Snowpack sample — Buffalo Mountain, Silverthorne, Colorado, USA (1/25/25, 10:11 AM MST)
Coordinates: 39.6222, -106.1139
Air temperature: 22 °F
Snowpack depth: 110 cm
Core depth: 40 cm
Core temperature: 46.4 °F
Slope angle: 12°, slope face: 102°
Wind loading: high
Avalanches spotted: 0
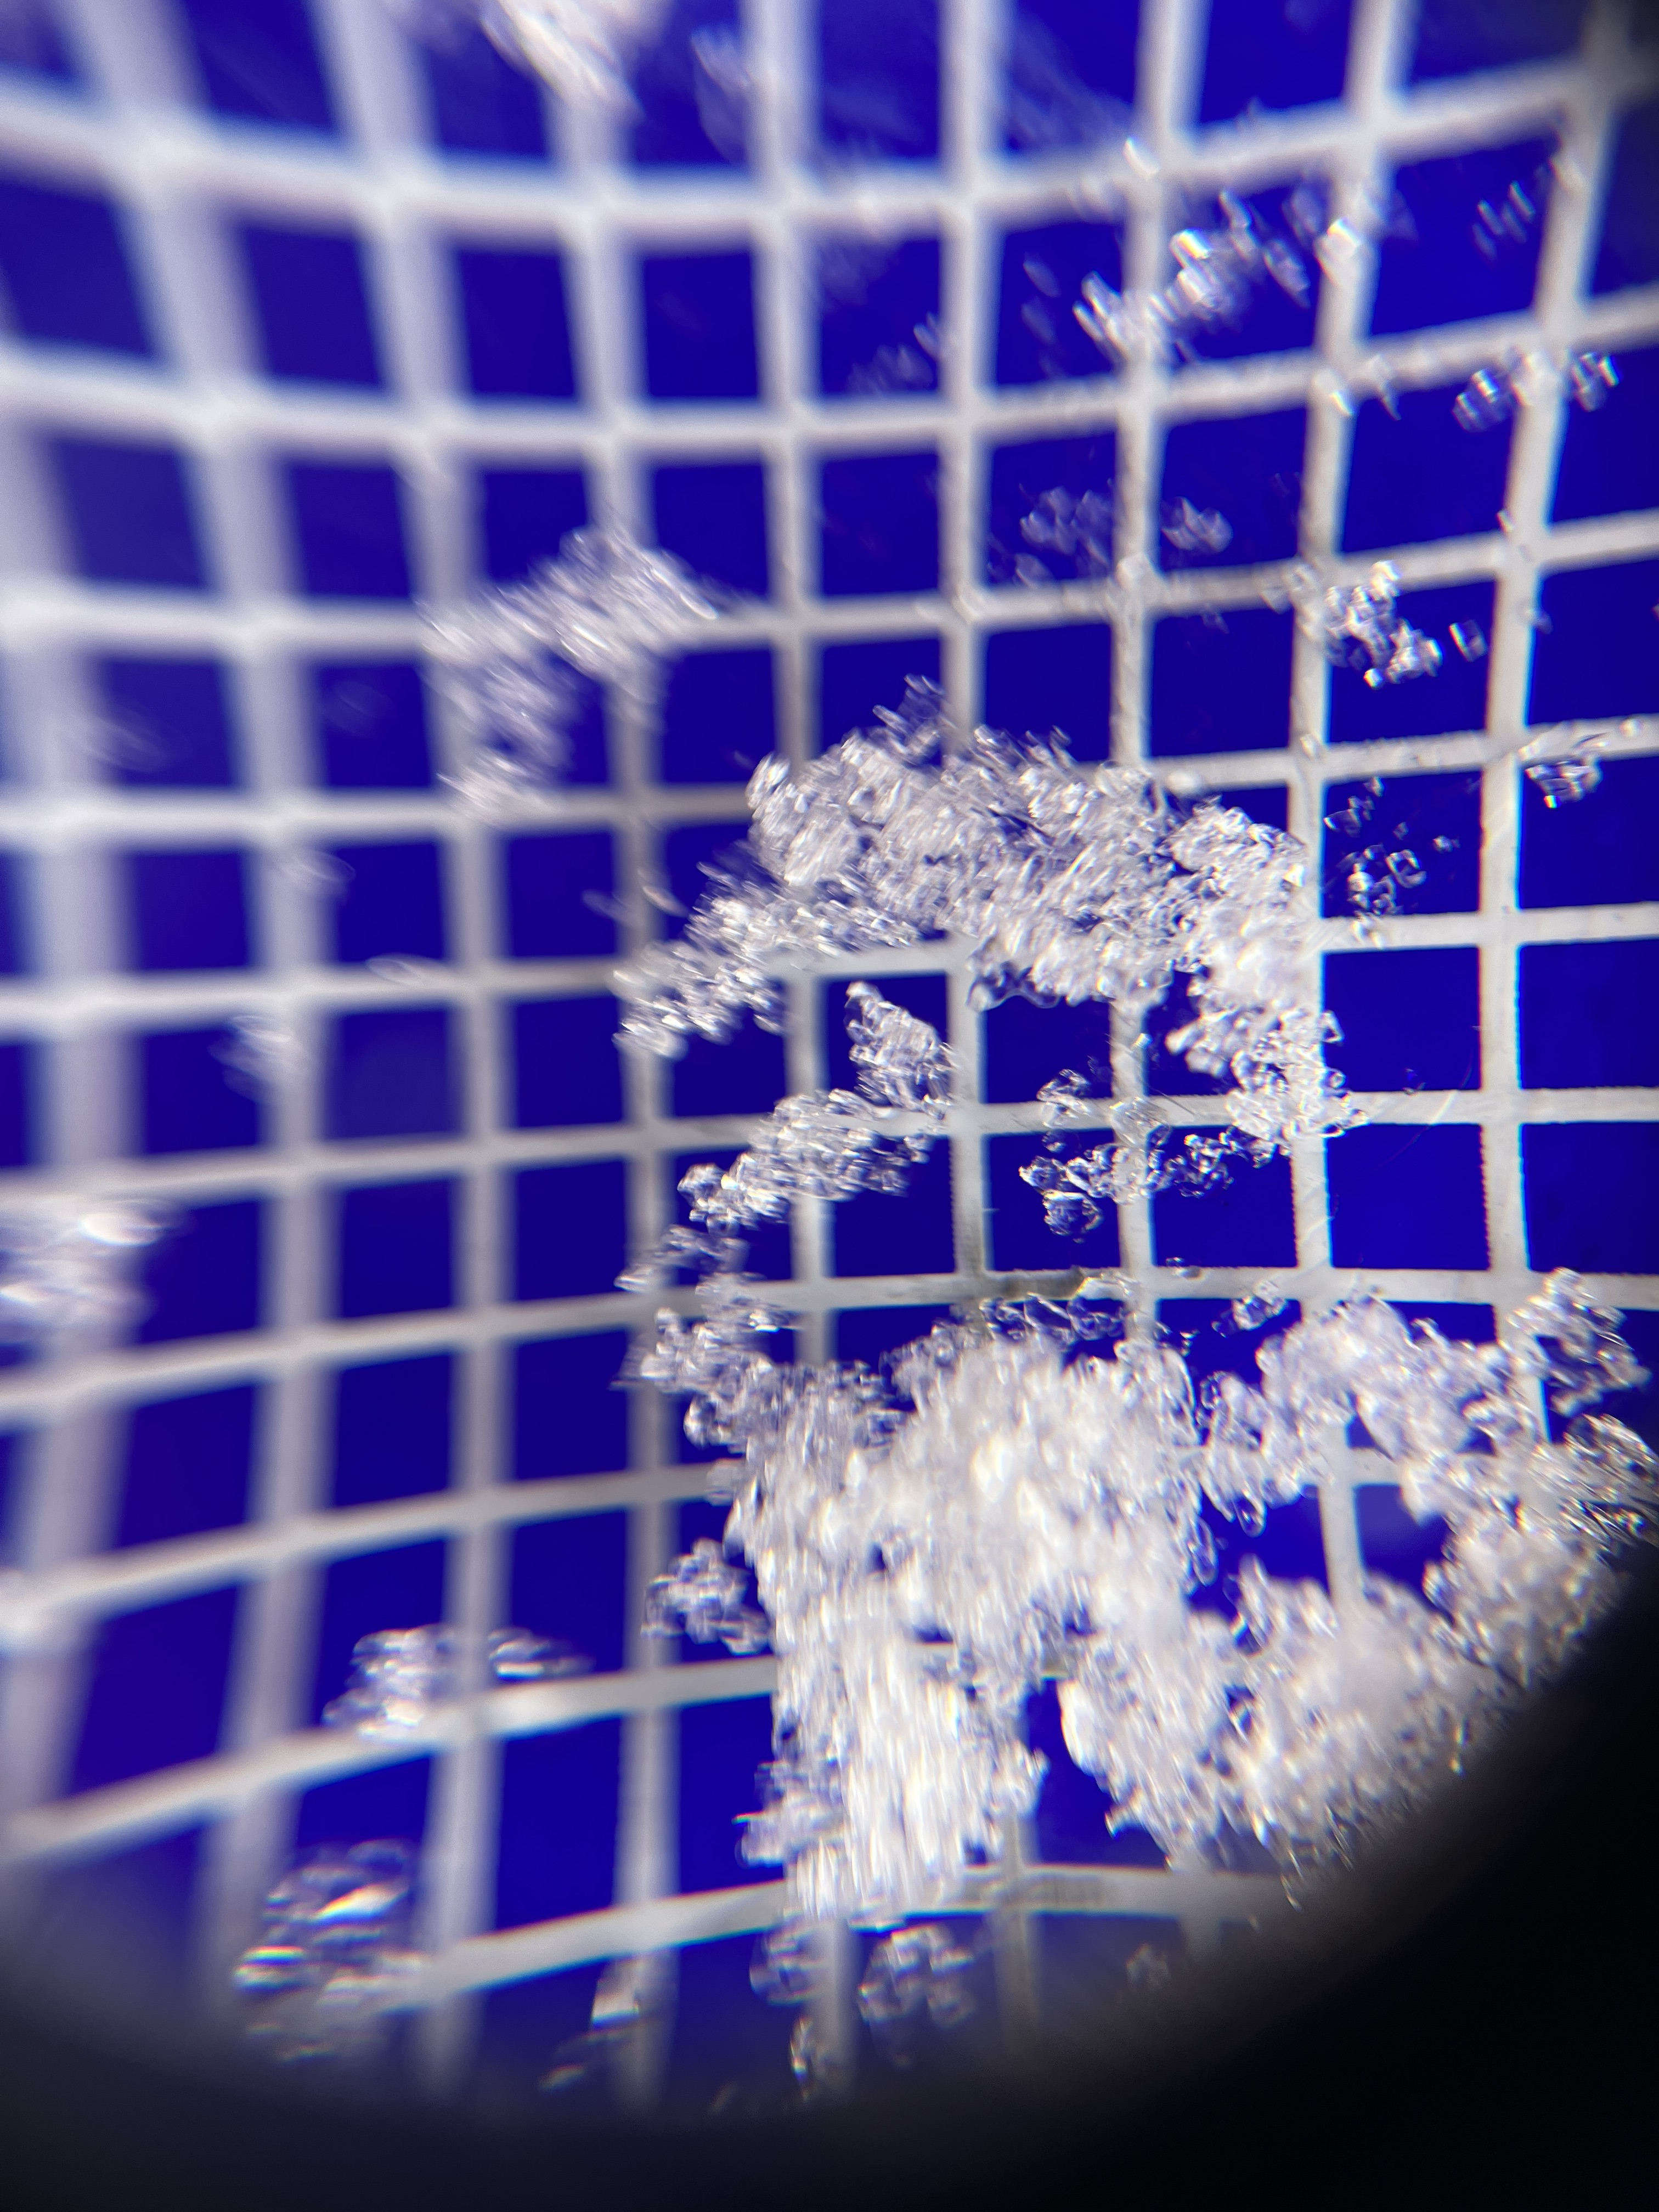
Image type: magnified_profile
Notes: No avalanches nearby, collected on the outskirts of a fire break 15 meters from the treeline, on way to Buffalo and Red Mountain